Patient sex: M
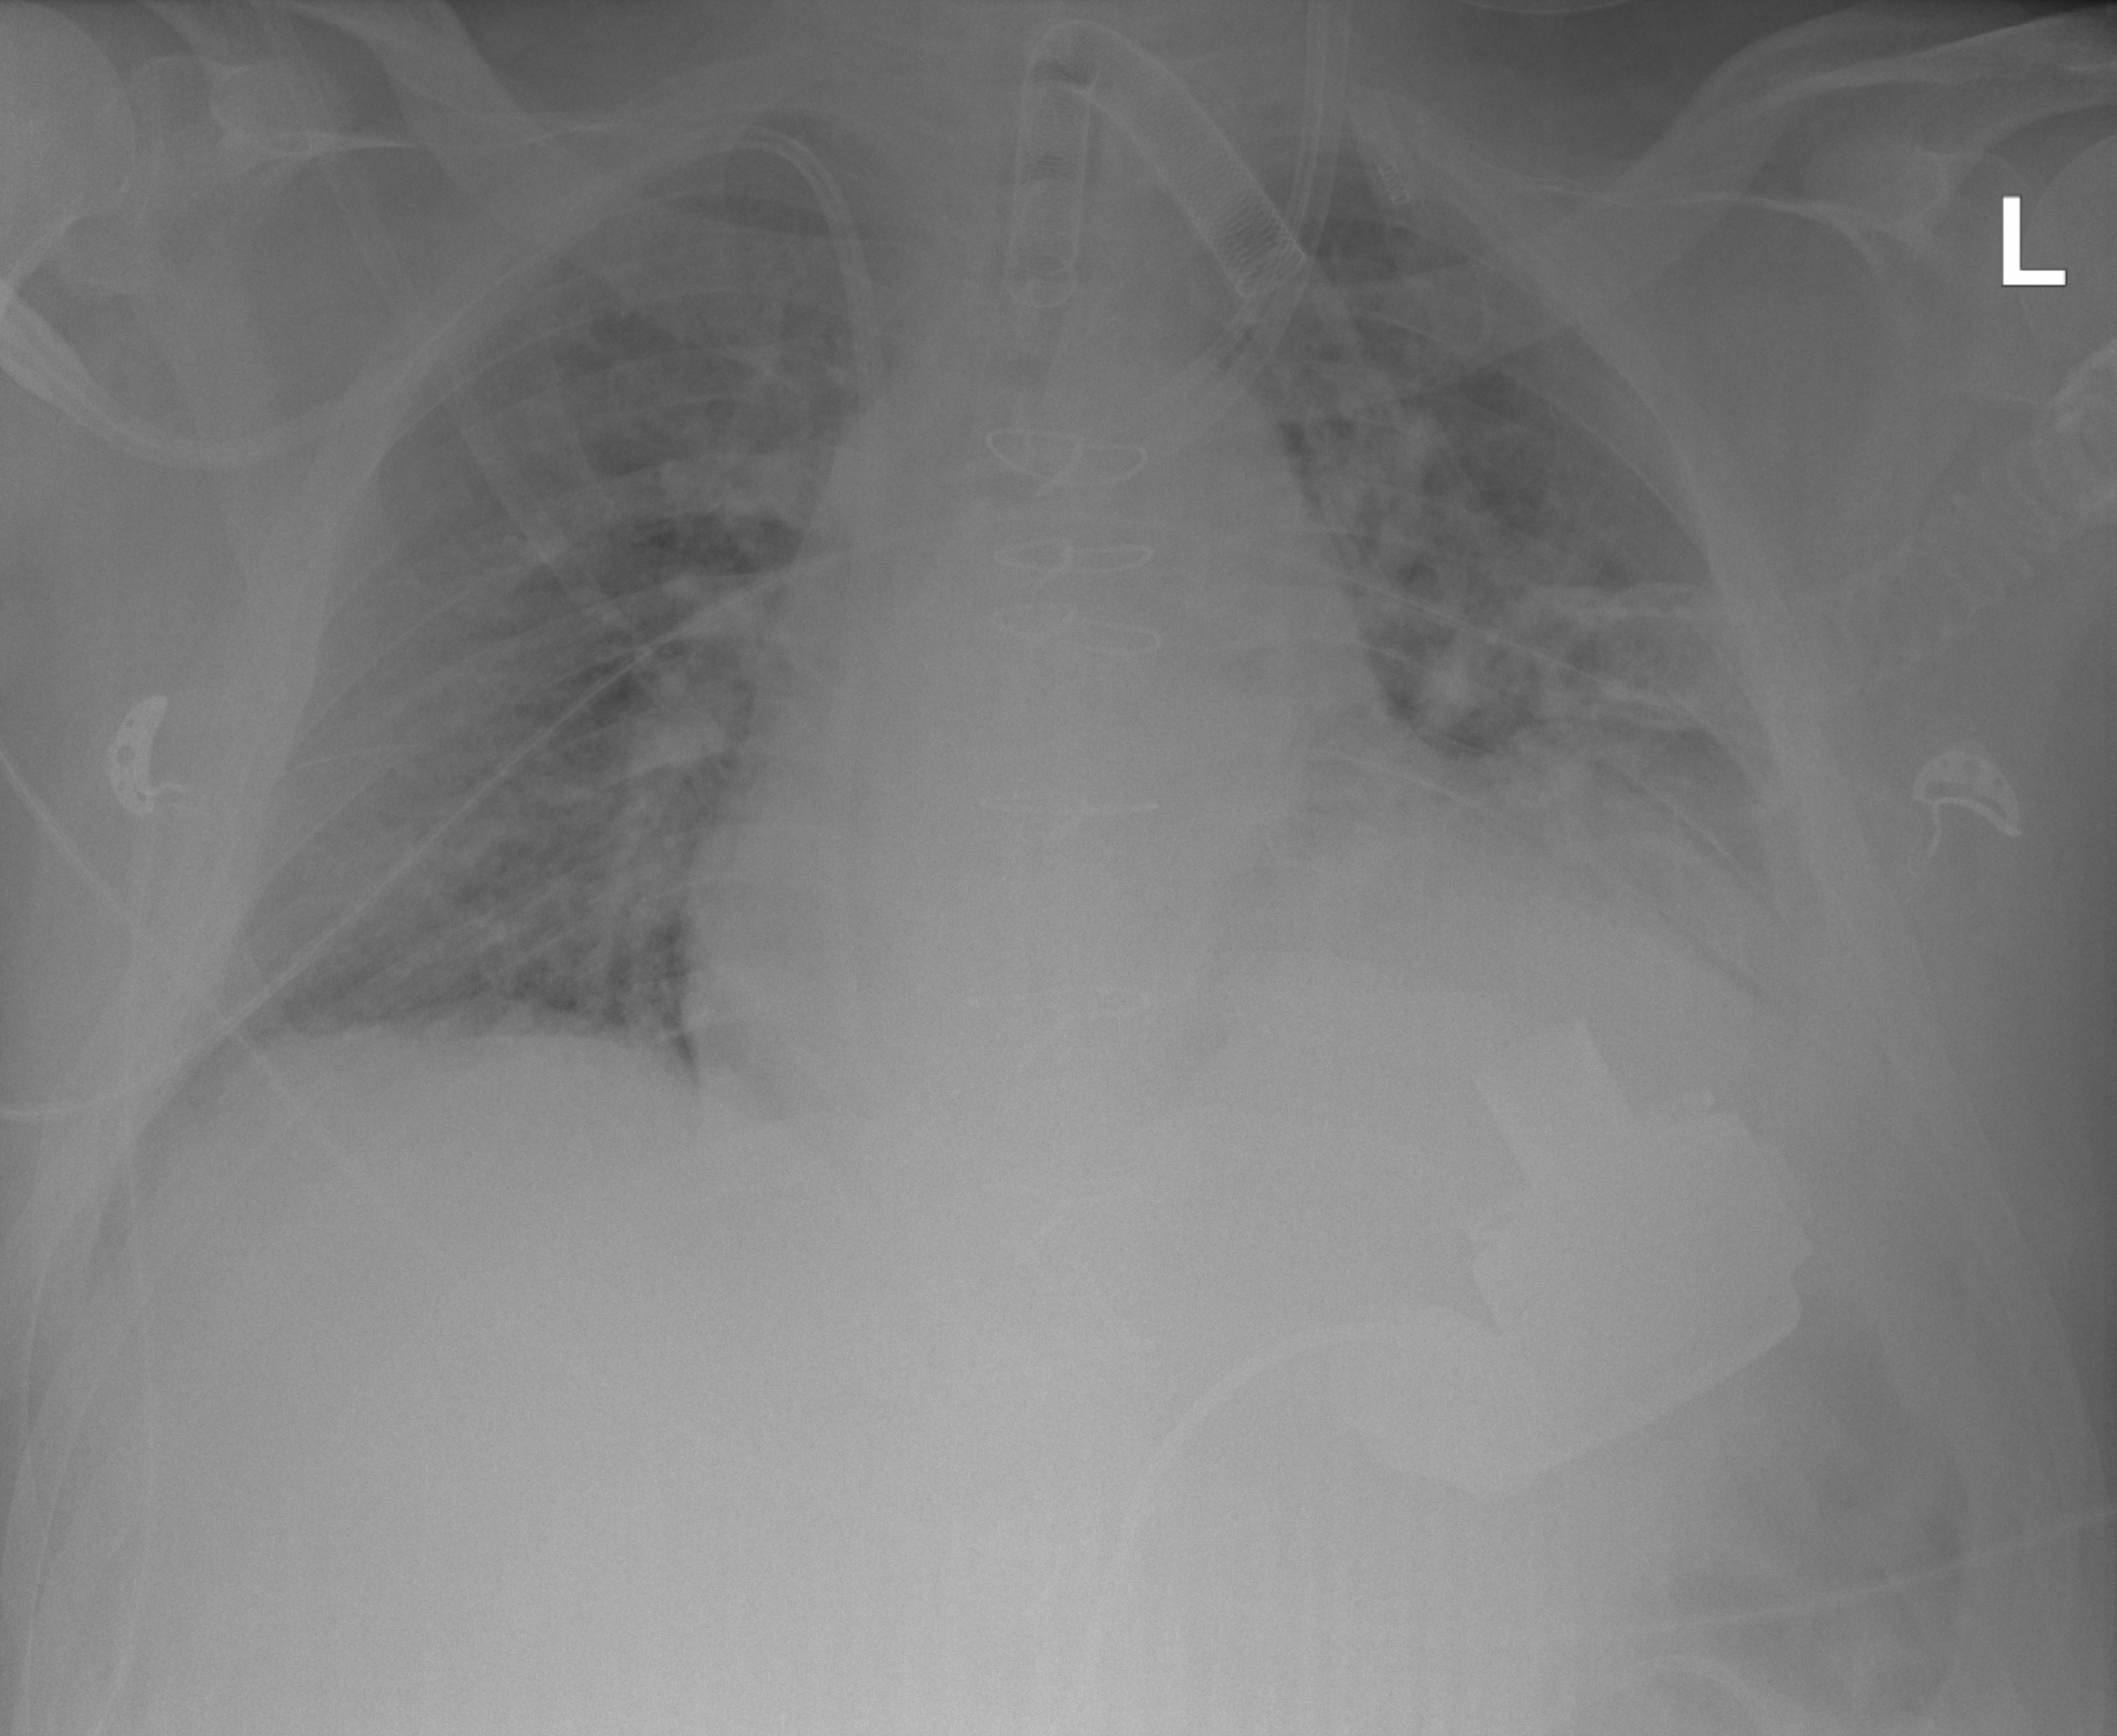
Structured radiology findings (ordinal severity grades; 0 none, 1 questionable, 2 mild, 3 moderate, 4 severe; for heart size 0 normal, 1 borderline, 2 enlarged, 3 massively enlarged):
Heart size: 2
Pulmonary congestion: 3
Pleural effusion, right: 1
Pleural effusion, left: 2
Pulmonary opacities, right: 1
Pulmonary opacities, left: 1
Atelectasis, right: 2
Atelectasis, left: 3